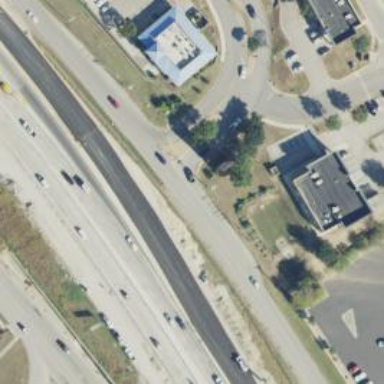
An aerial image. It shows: Secondary road with frontage road.